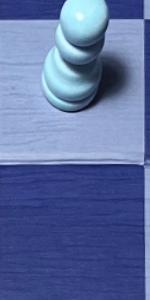
Label: Empty